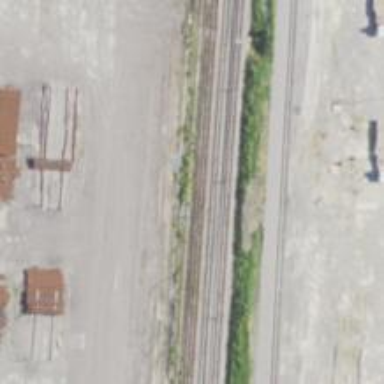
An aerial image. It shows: Railway siding with rails.